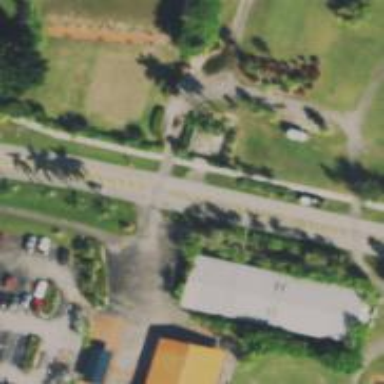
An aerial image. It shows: Path designated for golf carts.